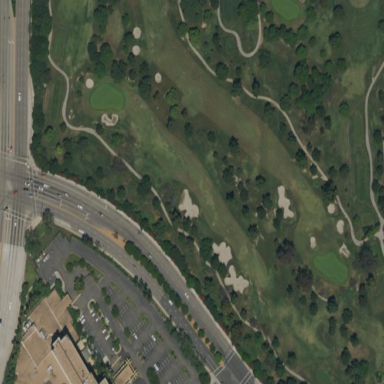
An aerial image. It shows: Grassy area designated as golf fairway.